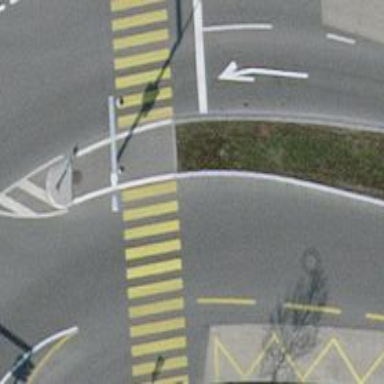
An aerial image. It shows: Road crossing with traffic signals.